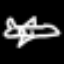
Label: airplane